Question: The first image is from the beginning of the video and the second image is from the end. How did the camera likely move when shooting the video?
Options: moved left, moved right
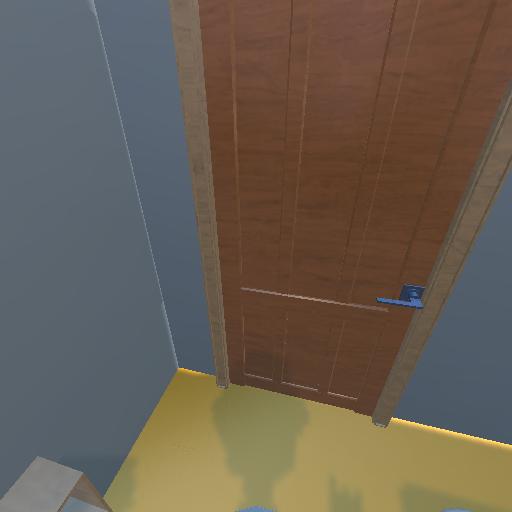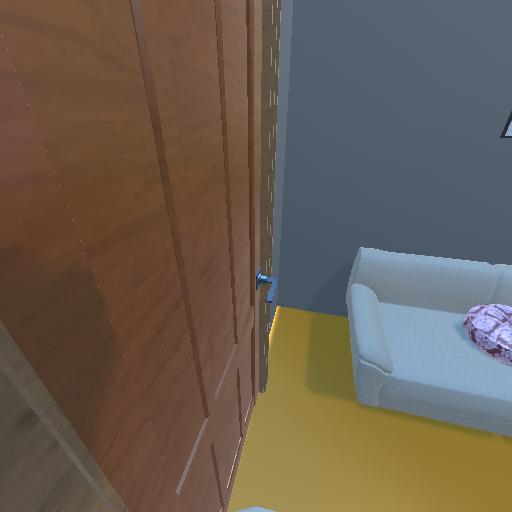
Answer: moved left